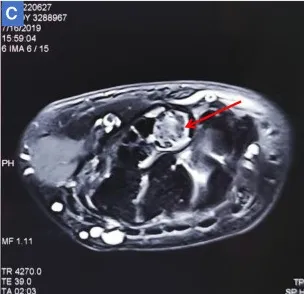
MRI showed that there was a fusiform mass on the palm side of the carpal bone (red arrow). (C) The mass can be seen in cross section compressing the median nerve. Given the patient's high uric acid levels and MRI findings, it was hypothesized that the mass could be tophi causing carpal tunnel syndrome.
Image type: radiology (mri)